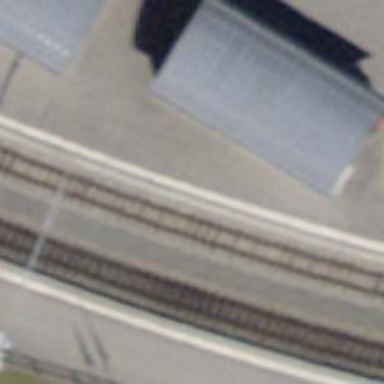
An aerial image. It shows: Narrow-gauge railway with 1 track. The tracks are electrified with contact line.